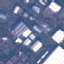
Land use / land cover: Industrial